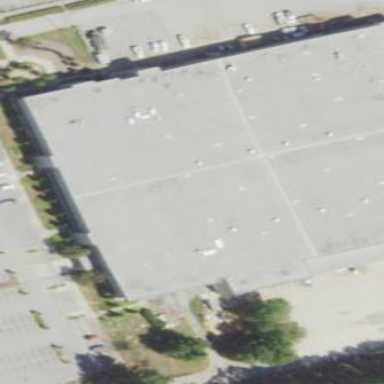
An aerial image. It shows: Power building.